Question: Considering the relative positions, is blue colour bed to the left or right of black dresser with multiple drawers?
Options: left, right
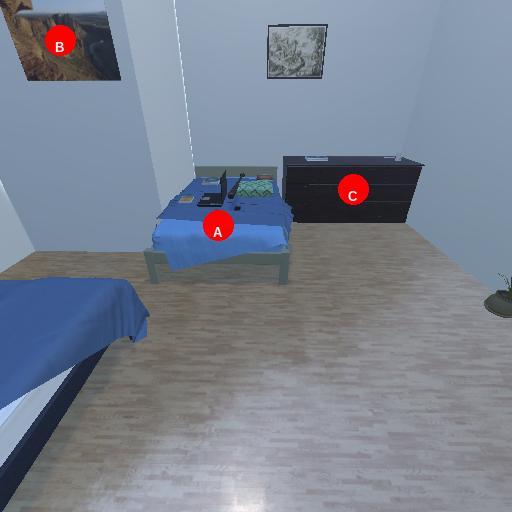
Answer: left